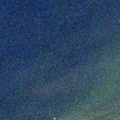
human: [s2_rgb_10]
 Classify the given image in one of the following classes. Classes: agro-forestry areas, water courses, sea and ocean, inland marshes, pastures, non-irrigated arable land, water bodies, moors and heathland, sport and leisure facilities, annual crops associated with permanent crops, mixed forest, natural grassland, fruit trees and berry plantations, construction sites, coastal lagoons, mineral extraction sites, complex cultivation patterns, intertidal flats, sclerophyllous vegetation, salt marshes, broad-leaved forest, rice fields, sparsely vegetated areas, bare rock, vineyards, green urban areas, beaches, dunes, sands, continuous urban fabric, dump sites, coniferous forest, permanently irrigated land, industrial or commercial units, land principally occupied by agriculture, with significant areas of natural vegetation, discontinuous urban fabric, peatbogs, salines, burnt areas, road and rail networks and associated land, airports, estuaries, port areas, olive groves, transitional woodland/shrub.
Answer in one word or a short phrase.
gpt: sea and ocean